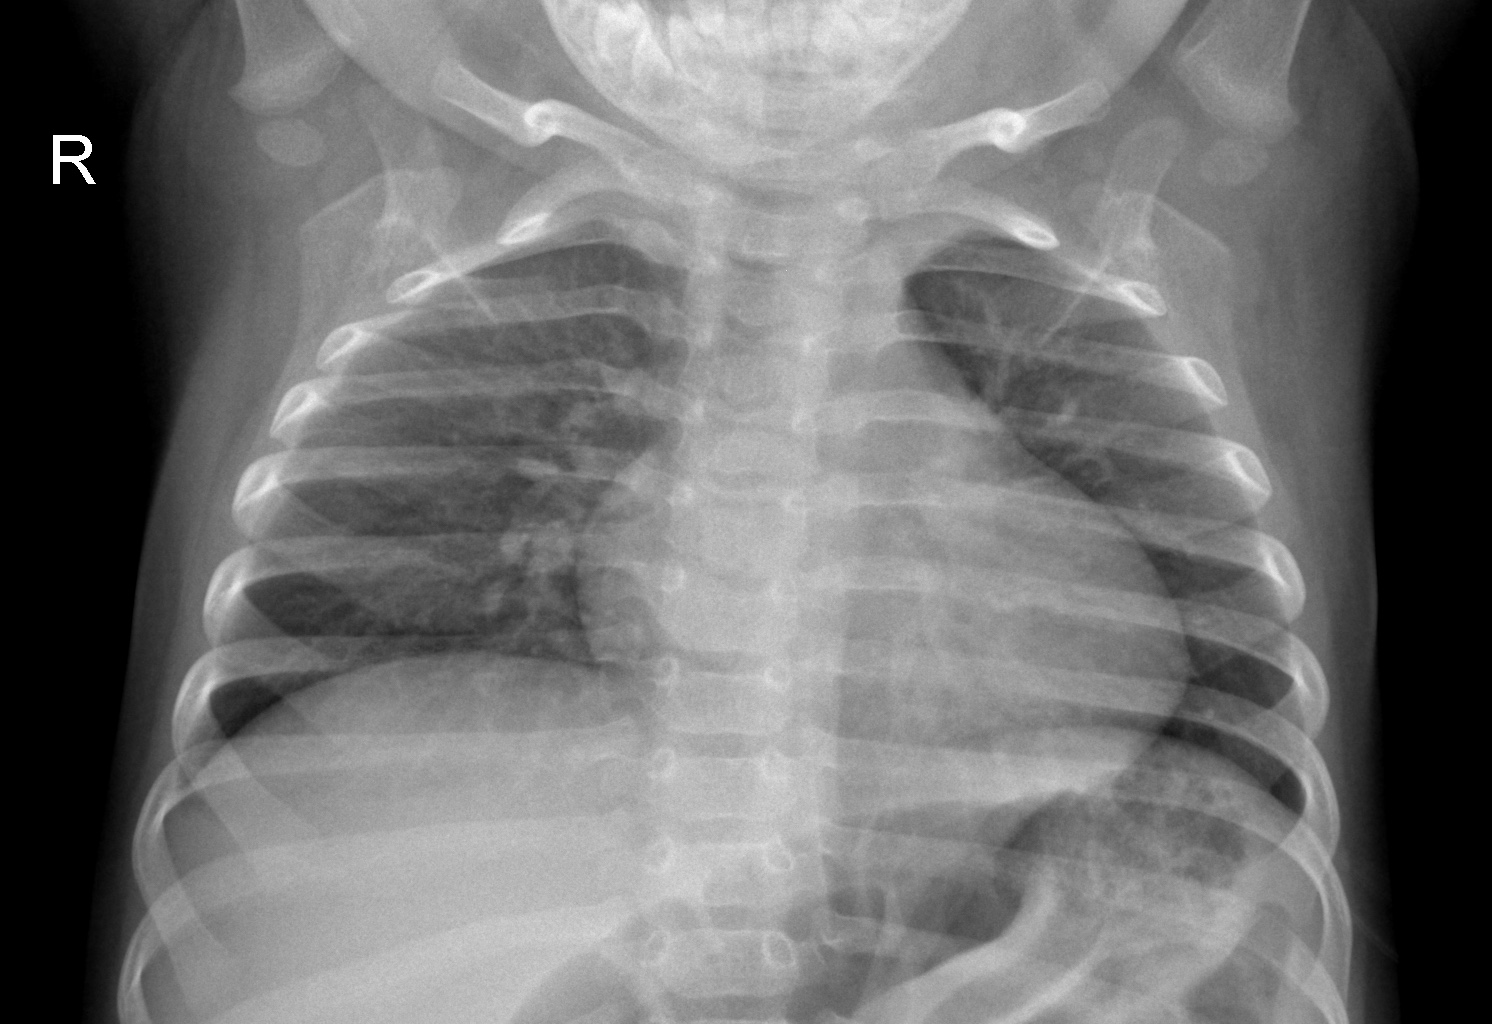
Diagnosis: NORMAL